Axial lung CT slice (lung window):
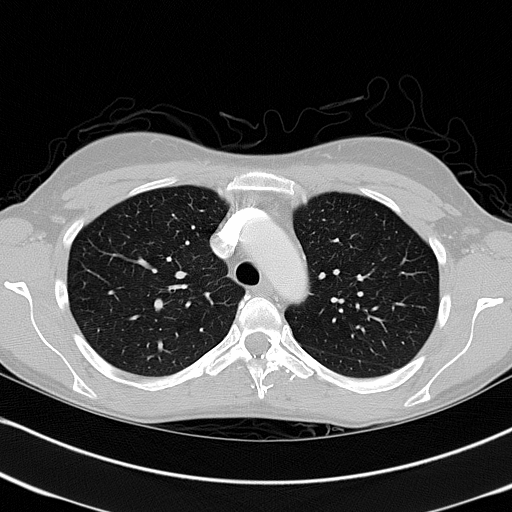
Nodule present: no